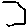
Label: hexagon